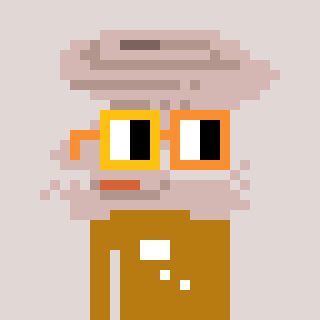
a pixel art character with square yellow and orange glasses, a tornado-shaped head and a gold-colored body on a warm background